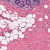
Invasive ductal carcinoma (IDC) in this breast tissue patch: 0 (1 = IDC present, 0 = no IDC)